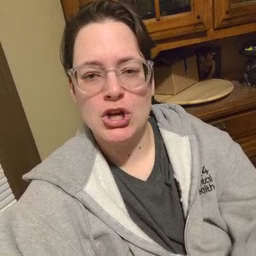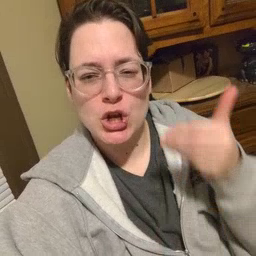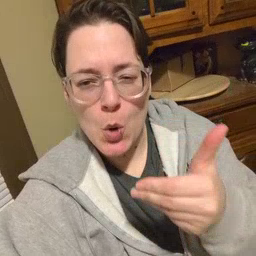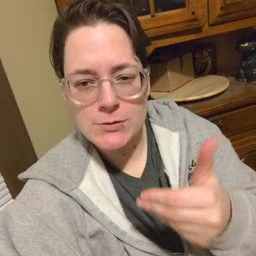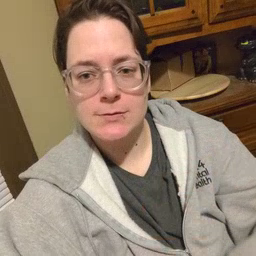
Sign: close